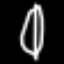
Label: leaf